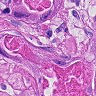
Metastatic tissue present: yes